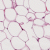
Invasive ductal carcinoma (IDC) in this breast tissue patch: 0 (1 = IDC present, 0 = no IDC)